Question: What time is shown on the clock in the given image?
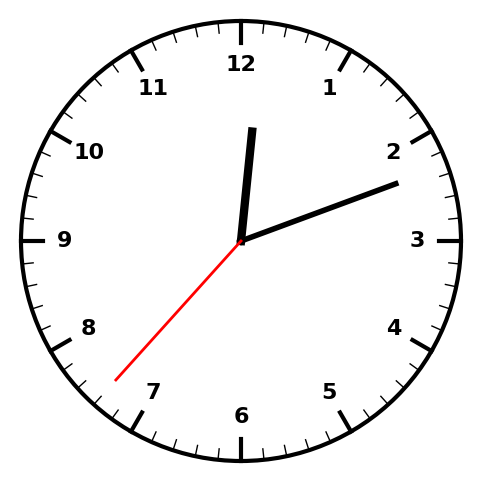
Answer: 12:11:37